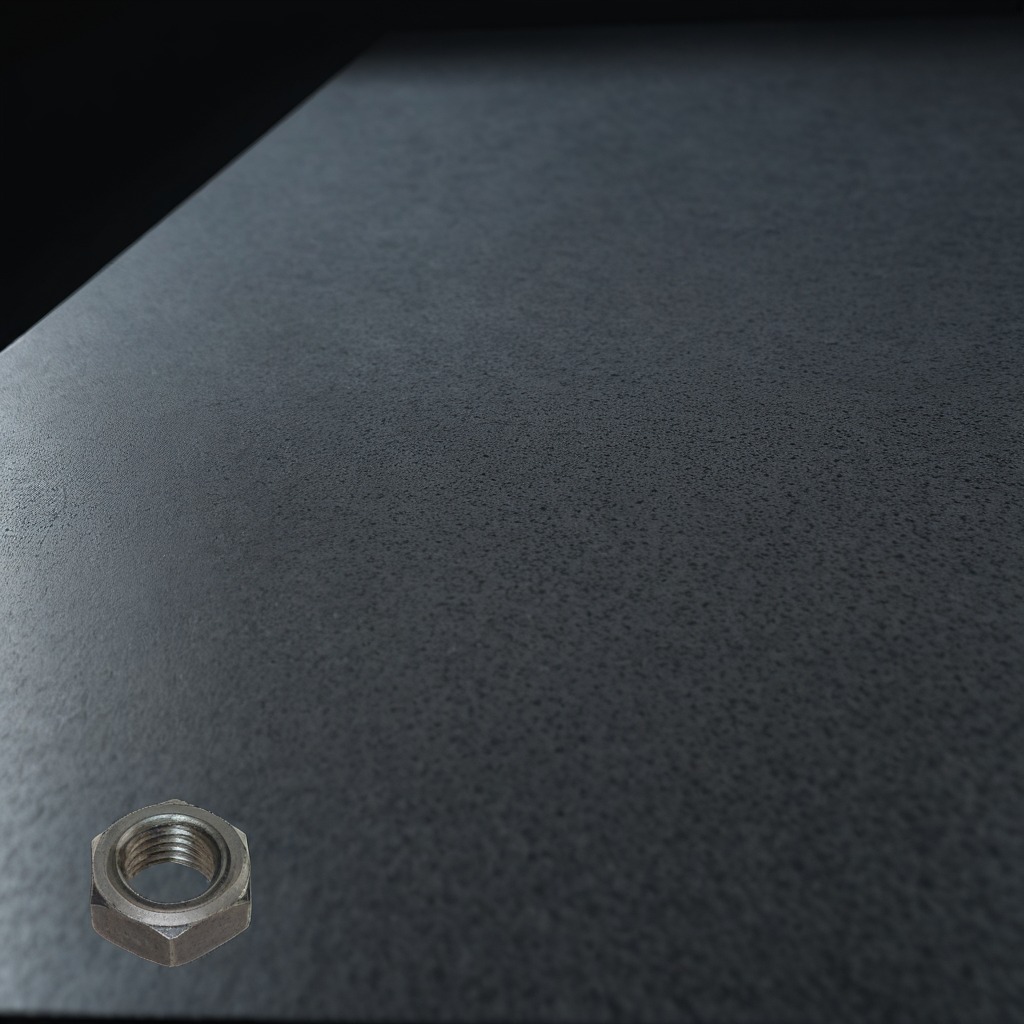
A metal nut is lying on a clean granite table inside a workshop at night.